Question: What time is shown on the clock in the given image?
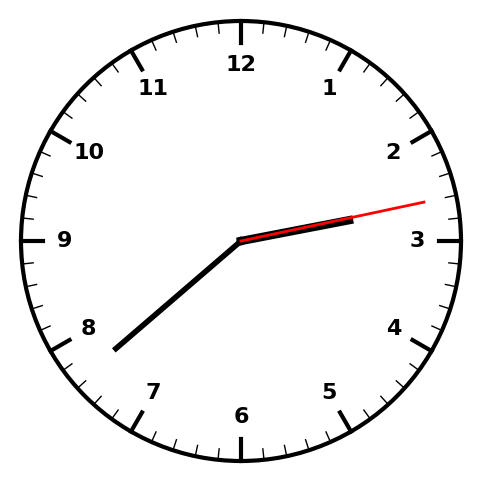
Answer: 02:38:13